Question: I have the following Checklist and Tasks Structure

Now i want if any one checks a Task i want to make sure the the Checklist also gets checked.
When someone unchecks the checklist all the tasks should get unchecked.
'''
<!-- Checklist -->
<div class="checklist">
<div class="media">
<div class="pull-left checklist-checkbox">
<input class="checklist-input" name="checklist" type="checkbox" value="">
</div>
<div class="media-body task-list">
<h4 class="media-heading">This is a CheckList</h4>
<div class="media tasks">
<div class="pull-left task-checkbox">
<input class="task-input" name="task" type="checkbox" value="">
</div>
<div class="media-body">Search for entertainers that perform the types of shows that are suitable for your function.</div>
</div>
<div class="media tasks">
<div class="pull-left task-checkbox">
<input class="task-input" name="task" type="checkbox" value="">
</div>
<div class="media-body"> Book your venue.</div>
</div>
<div class="media tasks">
<div class="pull-left task-checkbox">
<input class="task-input" name="task" type="checkbox" value="">
</div>
<div class="media-body"> Search for a caterer that is suitable for your function. <span class="label label-default">Lalu - June 23rd, 2014</span></div>
</div>
<div class="media tasks">
<div class="pull-left task-checkbox">
<input class="task-input" name="task" type="checkbox" value="">
</div>
<div class="media-body"> Hold a training session for all attending staff and brief them on all activities and expectations for the day of the event.</div>
</div>
<div class="media tasks">
<div class="pull-left task-checkbox">
<input class="task-input" name="task" type="checkbox" value="">
</div>
<div class="media-body"> Appoint an adequate number of staff as greeters to welcome guests and orient them with the event activities and venue.</div>
</div>
<div class="add-task"><a href="#">Add Task</a></div>
<div class="form-add-task">
<form action="addtask.php" method="post">
<input type="text" class="form-control task-input">
<input class="btn btn-sm btn-default" name="submit-task" type="submit" value="Add Task">
</form>
</div>
</div>
</div>
</div>
<div class="checklist">
<div class="media">
<div class="pull-left checklist-checkbox">
<input class="checklist-input" name="checklist" type="checkbox" value="">
</div>
<div class="media-body task-list">
<h4 class="media-heading">This is a CheckList</h4>
<div class="media tasks">
<div class="pull-left task-checkbox">
<input class="task-input" name="task" type="checkbox" value="">
</div>
<div class="media-body">Search for entertainers that perform the types of shows that are suitable for your function.</div>
</div>
<div class="media tasks">
<div class="pull-left task-checkbox">
<input class="task-input" name="task" type="checkbox" value="">
</div>
<div class="media-body"> Book your venue.</div>
</div>
<div class="media tasks">
<div class="pull-left task-checkbox">
<input class="task-input" name="task" type="checkbox" value="">
</div>
<div class="media-body"> Search for a caterer that is suitable for your function. <span class="label label-default">Lalu - June 23rd, 2014</span></div>
</div>
<div class="media tasks">
<div class="pull-left task-checkbox">
<input class="task-input" name="task" type="checkbox" value="">
</div>
<div class="media-body"> Hold a training session for all attending staff and brief them on all activities and expectations for the day of the event.</div>
</div>
<div class="media tasks">
<div class="pull-left task-checkbox">
<input class="task-input" name="task" type="checkbox" value="">
</div>
<div class="media-body"> Appoint an adequate number of staff as greeters to welcome guests and orient them with the event activities and venue.</div>
</div>
<div class="add-task"><a href="#">Add Task</a></div>
<div class="form-add-task">
<form action="addtask.php" method="post">
<input type="text" class="form-control task-input">
<input class="btn btn-sm btn-default" name="submit-task" type="submit" value="Add Task">
</form>
</div>
</div>
</div>
</div>
<!-- / Checklist -->
'''
jQuery Code:
'''
$('input.checklist-input').on('change',function(){
$(this).parent().siblings('.task-list').find('input.task-input').prop('checked',$(this).prop('checked'));
})
'''
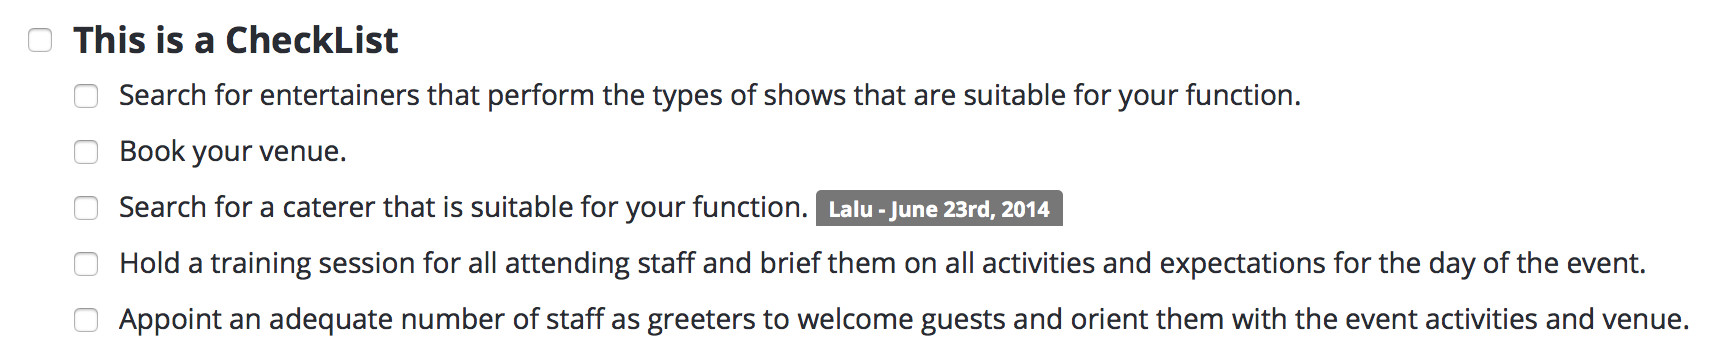
Answer: I believe you are lacking the function that does the following logic:
1. Listen to the change event on .task-input
2. Determine if the length of checked items of grouped .task-input elements exceeds 0 If it exceeds zero, check the group's own .checklist-input If not, uncheck the group's own .checklist-input
And here is the missing function:
'''
$('input.task-input').on('change', function() {
var tasks = $(this).closest('.task-list').find('input.task-input:checked').length;
$(this).closest('.checklist').find('input.checklist-input').prop('checked',tasks);
});
'''
Proof-of-concept fiddle: <URL>